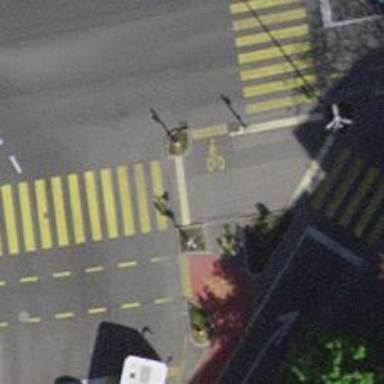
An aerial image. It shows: Kerb serving as barrier.